Question: I have spend hours on google and still can't find a php doc explain this. Can someone point me to the right link please? Got this code from a SVN:
'''
<?php
echo 'snv up';
'''
the one thing I can't understand is the ' mark... It is not a quotation mark.. it is the most left-top key on a qwerty keyboard.
It seems that this will execute "svn up" as shell command, but what's the difference from exec("snv up") then? Anyone can point me to a credible source of explanation?

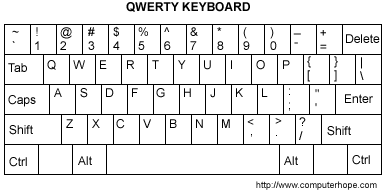
Answer: Backticks are the PHP shell execution operator, and they're the same as <URL>:
> PHP supports one execution operator: backticks ('''). Note that these are not single-quotes! PHP will attempt to execute the contents of the backticks as a shell command; the output will be returned (i.e., it won't simply be dumped to output; it can be assigned to a variable). Use of the backtick operator is identical to 'shell_exec()'.